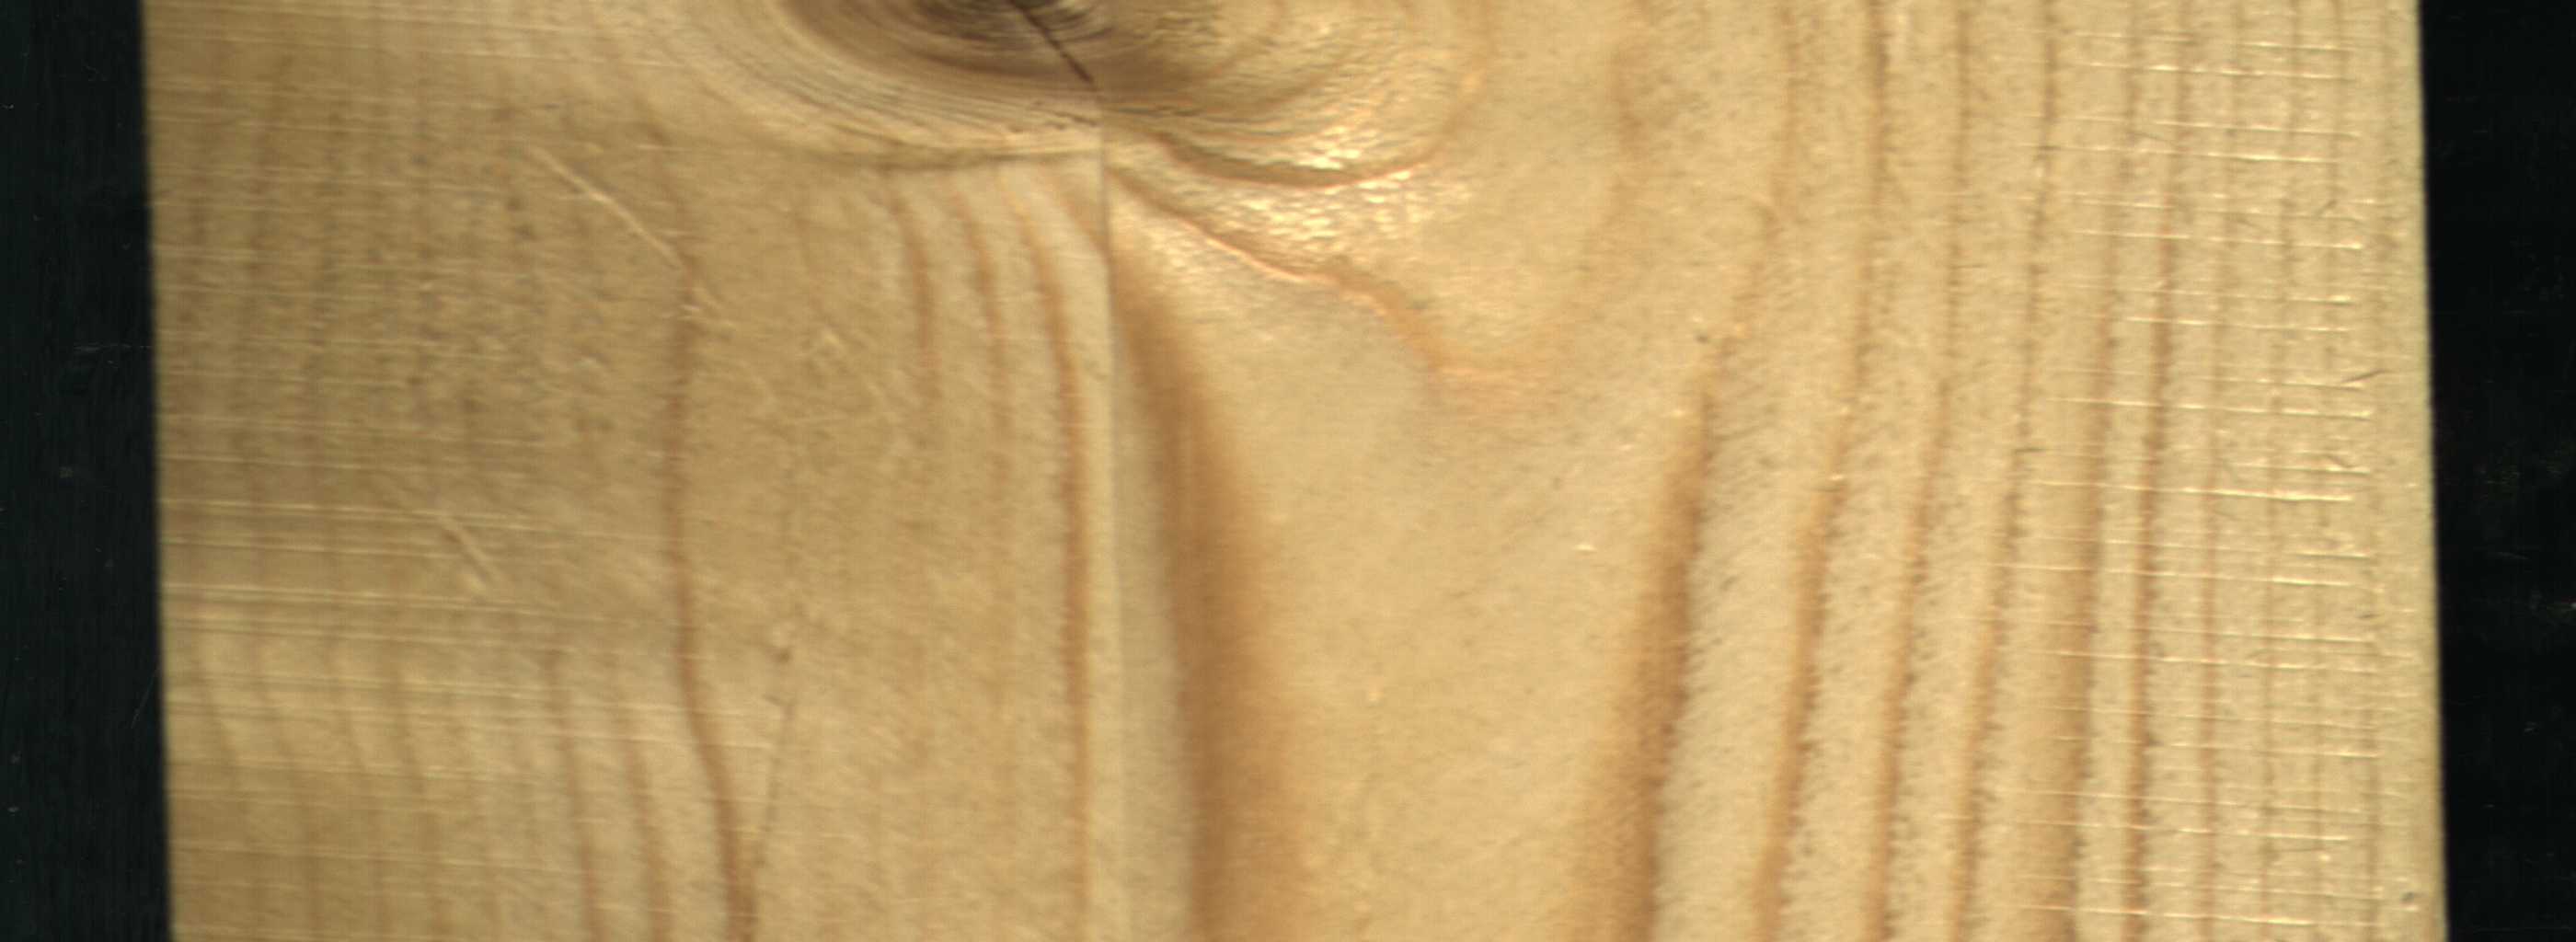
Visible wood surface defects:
knot_with_crack